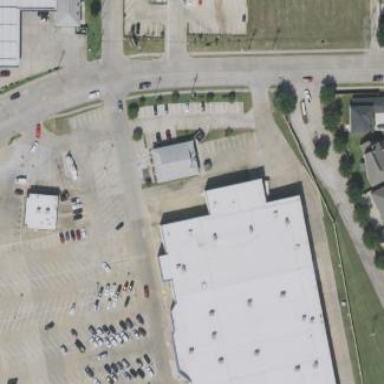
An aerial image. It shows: Retail building.